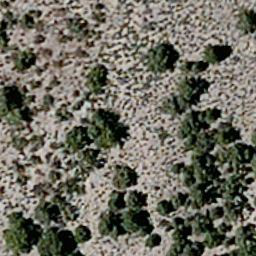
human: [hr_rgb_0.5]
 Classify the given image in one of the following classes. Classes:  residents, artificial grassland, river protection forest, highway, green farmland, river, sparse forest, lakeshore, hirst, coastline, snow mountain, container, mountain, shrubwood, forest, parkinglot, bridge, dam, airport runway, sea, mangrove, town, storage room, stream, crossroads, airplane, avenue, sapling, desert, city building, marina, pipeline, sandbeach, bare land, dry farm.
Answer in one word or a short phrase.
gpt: sparse forest